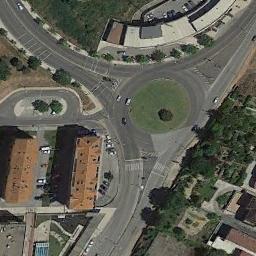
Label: roundabout